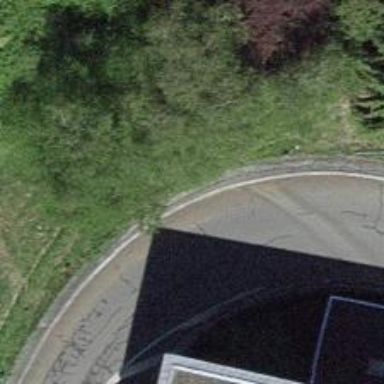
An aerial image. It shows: Retaining wall.